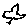
Label: bird